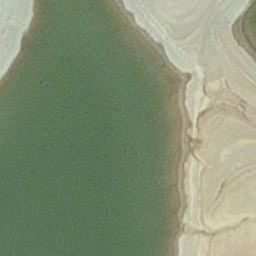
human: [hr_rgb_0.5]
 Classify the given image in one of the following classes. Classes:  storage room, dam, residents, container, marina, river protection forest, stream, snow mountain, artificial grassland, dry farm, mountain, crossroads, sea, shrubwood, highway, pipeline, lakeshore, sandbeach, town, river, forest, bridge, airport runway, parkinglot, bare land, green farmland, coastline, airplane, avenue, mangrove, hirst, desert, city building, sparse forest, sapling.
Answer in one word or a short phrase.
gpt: hirst